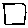
Label: square